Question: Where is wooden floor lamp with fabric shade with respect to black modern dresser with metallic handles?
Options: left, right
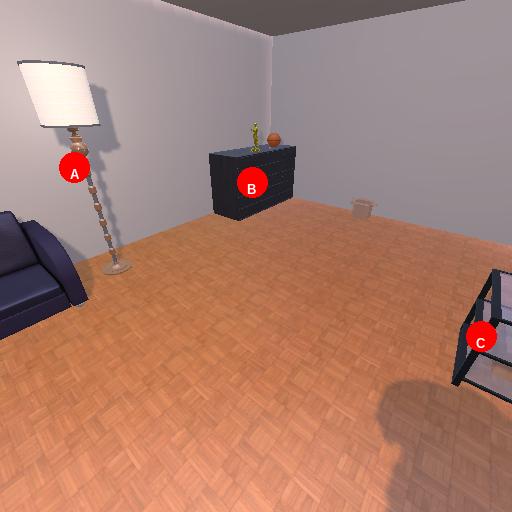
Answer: left